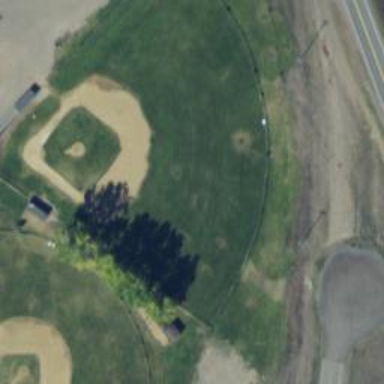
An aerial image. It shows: Grass pitch used for baseball.